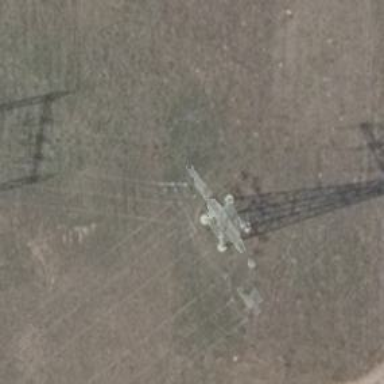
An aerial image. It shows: Power tower.